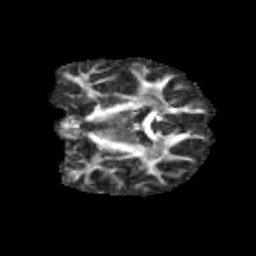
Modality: FA
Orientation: coronal
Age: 11
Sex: male
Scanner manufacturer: siemens
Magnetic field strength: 3 T
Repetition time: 3.8 s
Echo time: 0.07 s